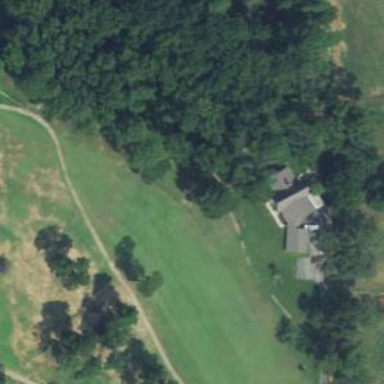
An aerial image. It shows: View of golf hole.